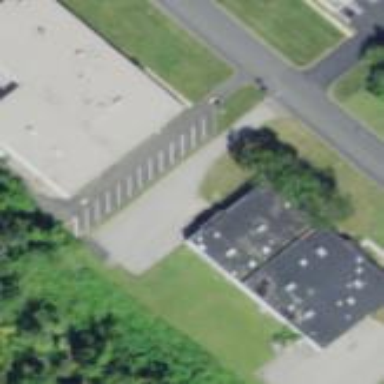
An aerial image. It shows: Industrial building.